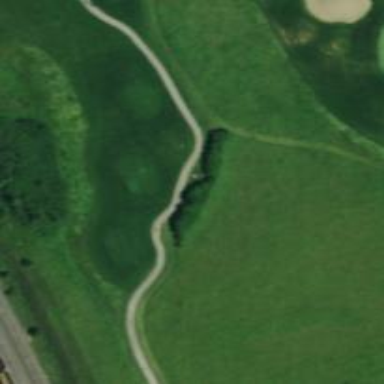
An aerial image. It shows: Path for golf carts.